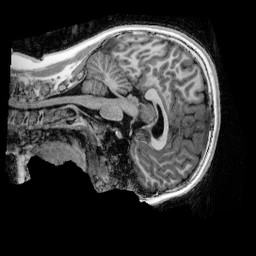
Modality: UNIT1_denoised
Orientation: sagittal
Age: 11
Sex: male
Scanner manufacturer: siemens
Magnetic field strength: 3 T
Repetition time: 4 s
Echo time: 0.00303 s